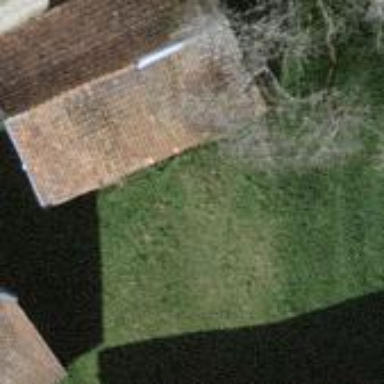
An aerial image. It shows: Rural barn.